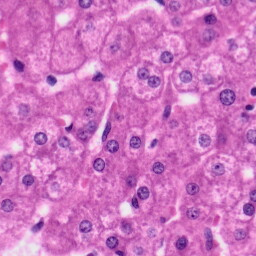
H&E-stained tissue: Liver